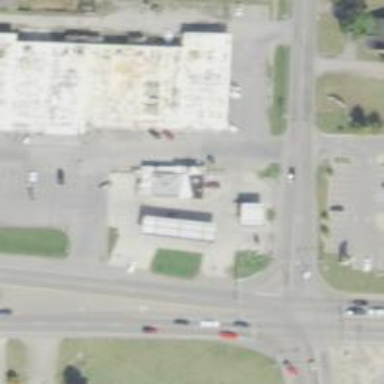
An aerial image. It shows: Convenience shop.